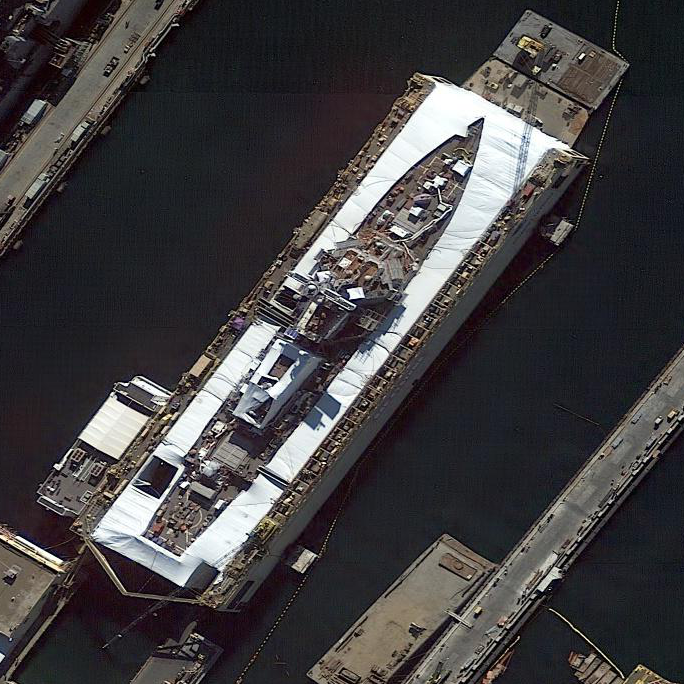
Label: destroyer